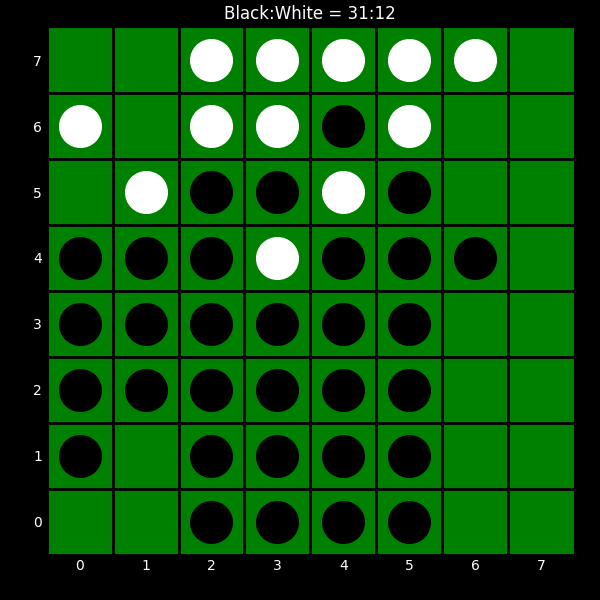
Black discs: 31
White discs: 12